Field crop: tomato
Growth stage: 1
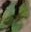
Species: solanum